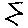
Label: zigzag